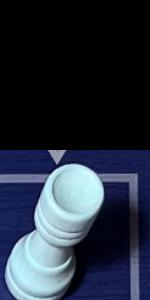
Label: Rook_White